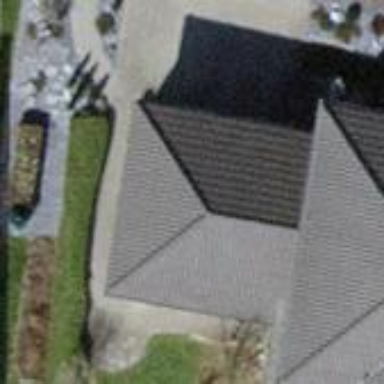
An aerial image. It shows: Garage.